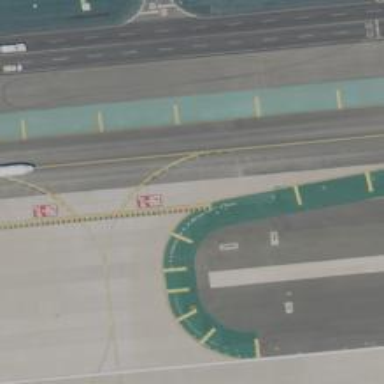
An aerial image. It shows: Image of taxiway at airport.